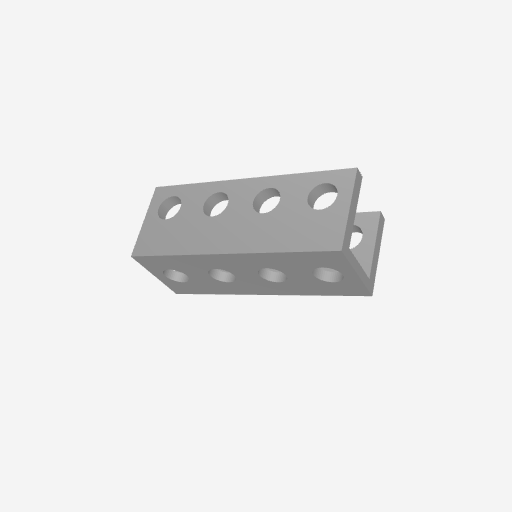
Part: UBeam4H